Question: I am new at Spring and trying to learn with tutorial. And I have a problem. I converted to xml based config to annotation based config. <URL> is tutorial.
And I receive HTTP 500 error. This is full stacktrace.
'''
SEVERE: Servlet.service() for servlet [dispatcher] in context with path [] threw exception [Request processing failed; nested exception is java.lang.NullPointerException] with root cause
root cause
java.lang.NullPointerException com.ulotrix.spring.service.PersonServiceImpl.listPersons(PersonServiceImpl.java:35)
com.ulotrix.spring.controller.PersonController.listPersons(PersonController.java:28)
sun.reflect.NativeMethodAccessorImpl.invoke0(Native Method)
'''

'''
@EnableWebMvc
@Configuration
@ComponentScan({ "com.ulotrix.spring" })
public class AppConfig extends WebMvcConfigurerAdapter {
@Override
public void addResourceHandlers(ResourceHandlerRegistry registry) {
registry.addResourceHandler("/resources/**").addResourceLocations("/resources/");
}
@Override
public void configureDefaultServletHandling(DefaultServletHandlerConfigurer configurer) {
configurer.enable();
}
@Bean
public SessionFactory sessionFactory() {
LocalSessionFactoryBuilder builder = new LocalSessionFactoryBuilder(dataSource());
builder.scanPackages("com.ulotrix.spring.model");
builder.addProperties(getHibernationProperties());
return builder.buildSessionFactory();
}
private Properties getHibernationProperties() {
Properties prop = new Properties();
prop.put("hibernate.format_sql", "true");
prop.put("hibernate.show_sql", "true");
prop.put("hibernate.dialect", "org.hibernate.dialect.MySQL5Dialect");
return prop;
}
@Bean(name = "dataSource")
public BasicDataSource dataSource() {
BasicDataSource ds = new BasicDataSource();
ds.setDriverClassName("com.mysql.jdbc.Driver");
ds.setUrl("jdbc:mysql://localhost:3306/deneme_db2");
ds.setUsername("root");
ds.setPassword("xxxx");
return ds;
}
@Bean
public HibernateTransactionManager txManger() {
return new HibernateTransactionManager(sessionFactory());
}
@Bean
public InternalResourceViewResolver viewResolver() {
InternalResourceViewResolver viewResolver = new InternalResourceViewResolver();
viewResolver.setViewClass(JstlView.class);
viewResolver.setPrefix("/WEB-INF/views/");
viewResolver.setSuffix(".jsp");
return viewResolver;
}
}
'''
'''
public interface PersonService {
public void addPerson(Person p);
public void updatePerson(Person p);
public List<Person> listPersons();
public Person getPersonById(int id);
public void removePerson(int id);
}
'''
'''
@Service("personService")
public class PersonServiceImpl implements PersonService {
private PersonDAO personDAO;
public void setPersonDAO(PersonDAO personDAO) {
this.personDAO = personDAO;
}
@Override
@Transactional
public void addPerson(Person p) {
this.personDAO.addPerson(p);
}
@Override
@Transactional
public void updatePerson(Person p) {
this.personDAO.updatePerson(p);
}
@Override
@Transactional
public List<Person> listPersons() {
return this.personDAO.listPersons();
}
@Override
@Transactional
public Person getPersonById(int id) {
return this.personDAO.getPersonById(id);
}
@Override
@Transactional
public void removePerson(int id) {
this.personDAO.removePerson(id);
}
}
'''
'''
@Controller
public class PersonController {
private PersonService personService;
@Autowired(required = true)
@Qualifier(value = "personService")
public void setPersonService(PersonService ps) {
this.personService = ps;
}
@RequestMapping(value = "/persons", method = RequestMethod.GET)
public String listPersons(Model model) {
model.addAttribute("person", new Person());
model.addAttribute("listPersons", this.personService.listPersons());
return "person";
}
//For add and update person both
@RequestMapping(value = "/person/add", method = RequestMethod.POST)
public String addPerson(@ModelAttribute("person") Person p) {
if(p.getId() == 0) {
this.personService.addPerson(p);
}else {
this.personService.updatePerson(p);
}
return "redirect:/persons";
}
@RequestMapping(value = "/remove/{id}")
public String removePerson(@PathVariable("id") int id) {
this.personService.removePerson(id);
return "redirect:/persons";
}
@RequestMapping(value = "/edit/{id}")
public String editPerson(@PathVariable("id") int id, Model model) {
model.addAttribute("person", this.personService.getPersonById(id));
model.addAttribute("listPersons", this.personService.listPersons());
return "person";
}
}
'''
'''
public interface PersonDAO {
public void addPerson(Person p);
public void updatePerson(Person p);
public void removePerson(int id);
public List<Person> listPersons();
public Person getPersonById(int id);
}
'''
'''
@Component
public class PersonDAOImpl implements PersonDAO {
private static final Logger logger = LoggerFactory.getLogger(PersonDAOImpl.class);
private SessionFactory sessionFactory;
public void setSessionFactory(SessionFactory sf) {
this.sessionFactory = sf;
}
@Override
public void addPerson(Person p) {
Session session = this.sessionFactory.getCurrentSession();
session.persist(p);
logger.info("Person saved successfully, Person Details="+p);
}
@Override
public void updatePerson(Person p) {
Session session = this.sessionFactory.getCurrentSession();
session.update(p);
logger.info("Person updated successfully, Person Details="+p);
}
@SuppressWarnings("unchecked")
@Override
public List<Person> listPersons() {
Session session = this.sessionFactory.getCurrentSession();
List<Person> personList = session.createQuery("from Person").list();
for(Person p: personList) {
logger.info("Person List::"+p);
}
return personList;
}
@Override
public Person getPersonById(int id) {
Session session = this.sessionFactory.getCurrentSession();
Person p = (Person) session.load(Person.class, new Integer(id));
logger.info("Person loaded successfully, Person details="+p);
return p;
}
@Override
public void removePerson(int id) {
Session session = this.sessionFactory.getCurrentSession();
Person p = (Person) session.load(Person.class, new Integer(id));
if(null != p) {
session.delete(p);
}
logger.info("Person deleted successfully, person details="+p);
}
}
'''
'''
exception
org.springframework.web.util.NestedServletException: Request processing failed; nested exception is java.lang.NullPointerException
org.springframework.web.servlet.FrameworkServlet.processRequest(FrameworkServlet.java:973)
org.springframework.web.servlet.FrameworkServlet.doGet(FrameworkServlet.java:852)
javax.servlet.http.HttpServlet.service(HttpServlet.java:624)
org.springframework.web.servlet.FrameworkServlet.service(FrameworkServlet.java:837)
javax.servlet.http.HttpServlet.service(HttpServlet.java:731)
org.apache.tomcat.websocket.server.WsFilter.doFilter(WsFilter.java:52)
'''
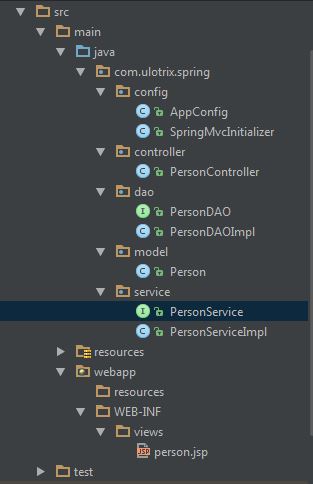
Answer: You have missed to include '@Autowired' to inject the dependencies.
1) In 'PersonServiceImpl':
'''
@Autowired
private PersonDAO personDAO;
'''
2) In 'PersonDAOImpl' :
'''
@Autowired
private SessionFactory sessionFactory;
'''
Finally you need to enable the transaction management by using '@EnableTransactionManagement' in your Spring configuration class:
'''
@EnableWebMvc
@Configuration
@EnableTransactionManagement
@ComponentScan({ "com.ulotrix.spring" })
public class AppConfig extends WebMvcConfigurerAdapter {
'''